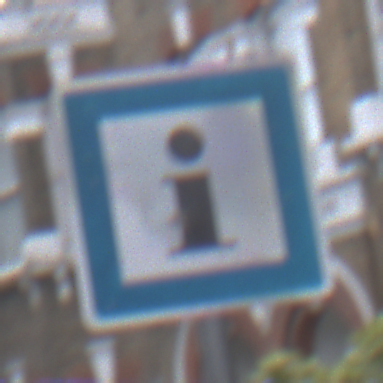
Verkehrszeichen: Informationsstelle
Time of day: MorningAfternoon
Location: Outdoor (Urban)
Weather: Overcast
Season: NotSpecified
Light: Natural